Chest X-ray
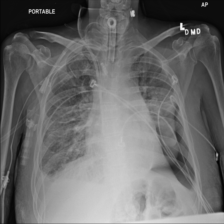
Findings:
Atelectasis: negative
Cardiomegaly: negative
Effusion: negative
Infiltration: negative
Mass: negative
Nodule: negative
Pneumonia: negative
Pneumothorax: positive
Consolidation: negative
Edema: negative
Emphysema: negative
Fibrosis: negative
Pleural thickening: positive
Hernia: negative